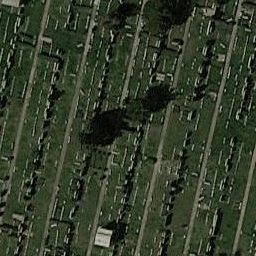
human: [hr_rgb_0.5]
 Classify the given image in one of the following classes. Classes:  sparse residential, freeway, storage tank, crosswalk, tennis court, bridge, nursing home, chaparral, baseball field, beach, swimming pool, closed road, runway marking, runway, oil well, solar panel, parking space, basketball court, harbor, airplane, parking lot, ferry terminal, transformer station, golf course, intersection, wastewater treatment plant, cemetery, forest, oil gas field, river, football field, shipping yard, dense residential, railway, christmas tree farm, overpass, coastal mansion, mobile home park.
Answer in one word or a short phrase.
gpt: cemetery